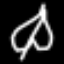
Label: leaf